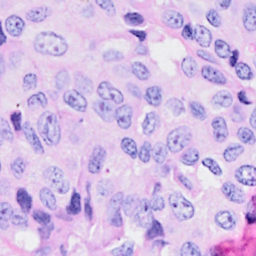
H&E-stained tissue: Breast